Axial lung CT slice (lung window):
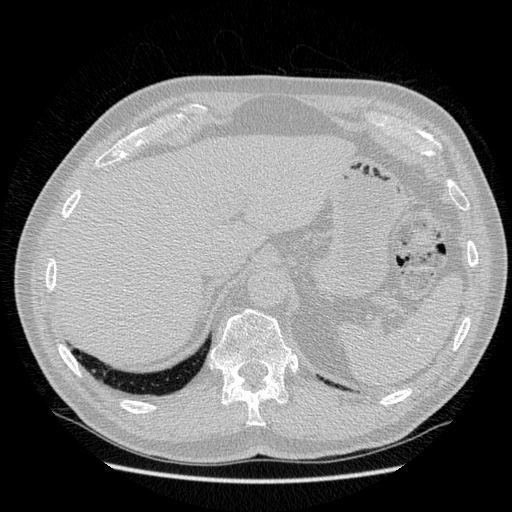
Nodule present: no